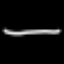
Label: line